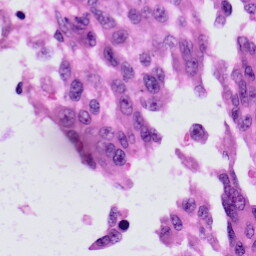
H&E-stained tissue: Skin